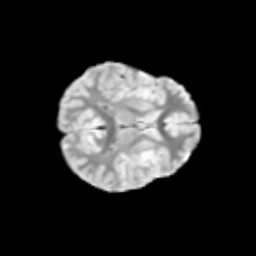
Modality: T2w
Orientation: axial
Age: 9
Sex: female
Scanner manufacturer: siemens
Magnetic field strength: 3 T
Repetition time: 3.8 s
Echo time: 0.07 s